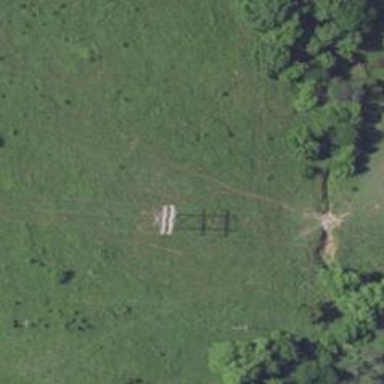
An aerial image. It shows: H-frame designed tower for power lines.